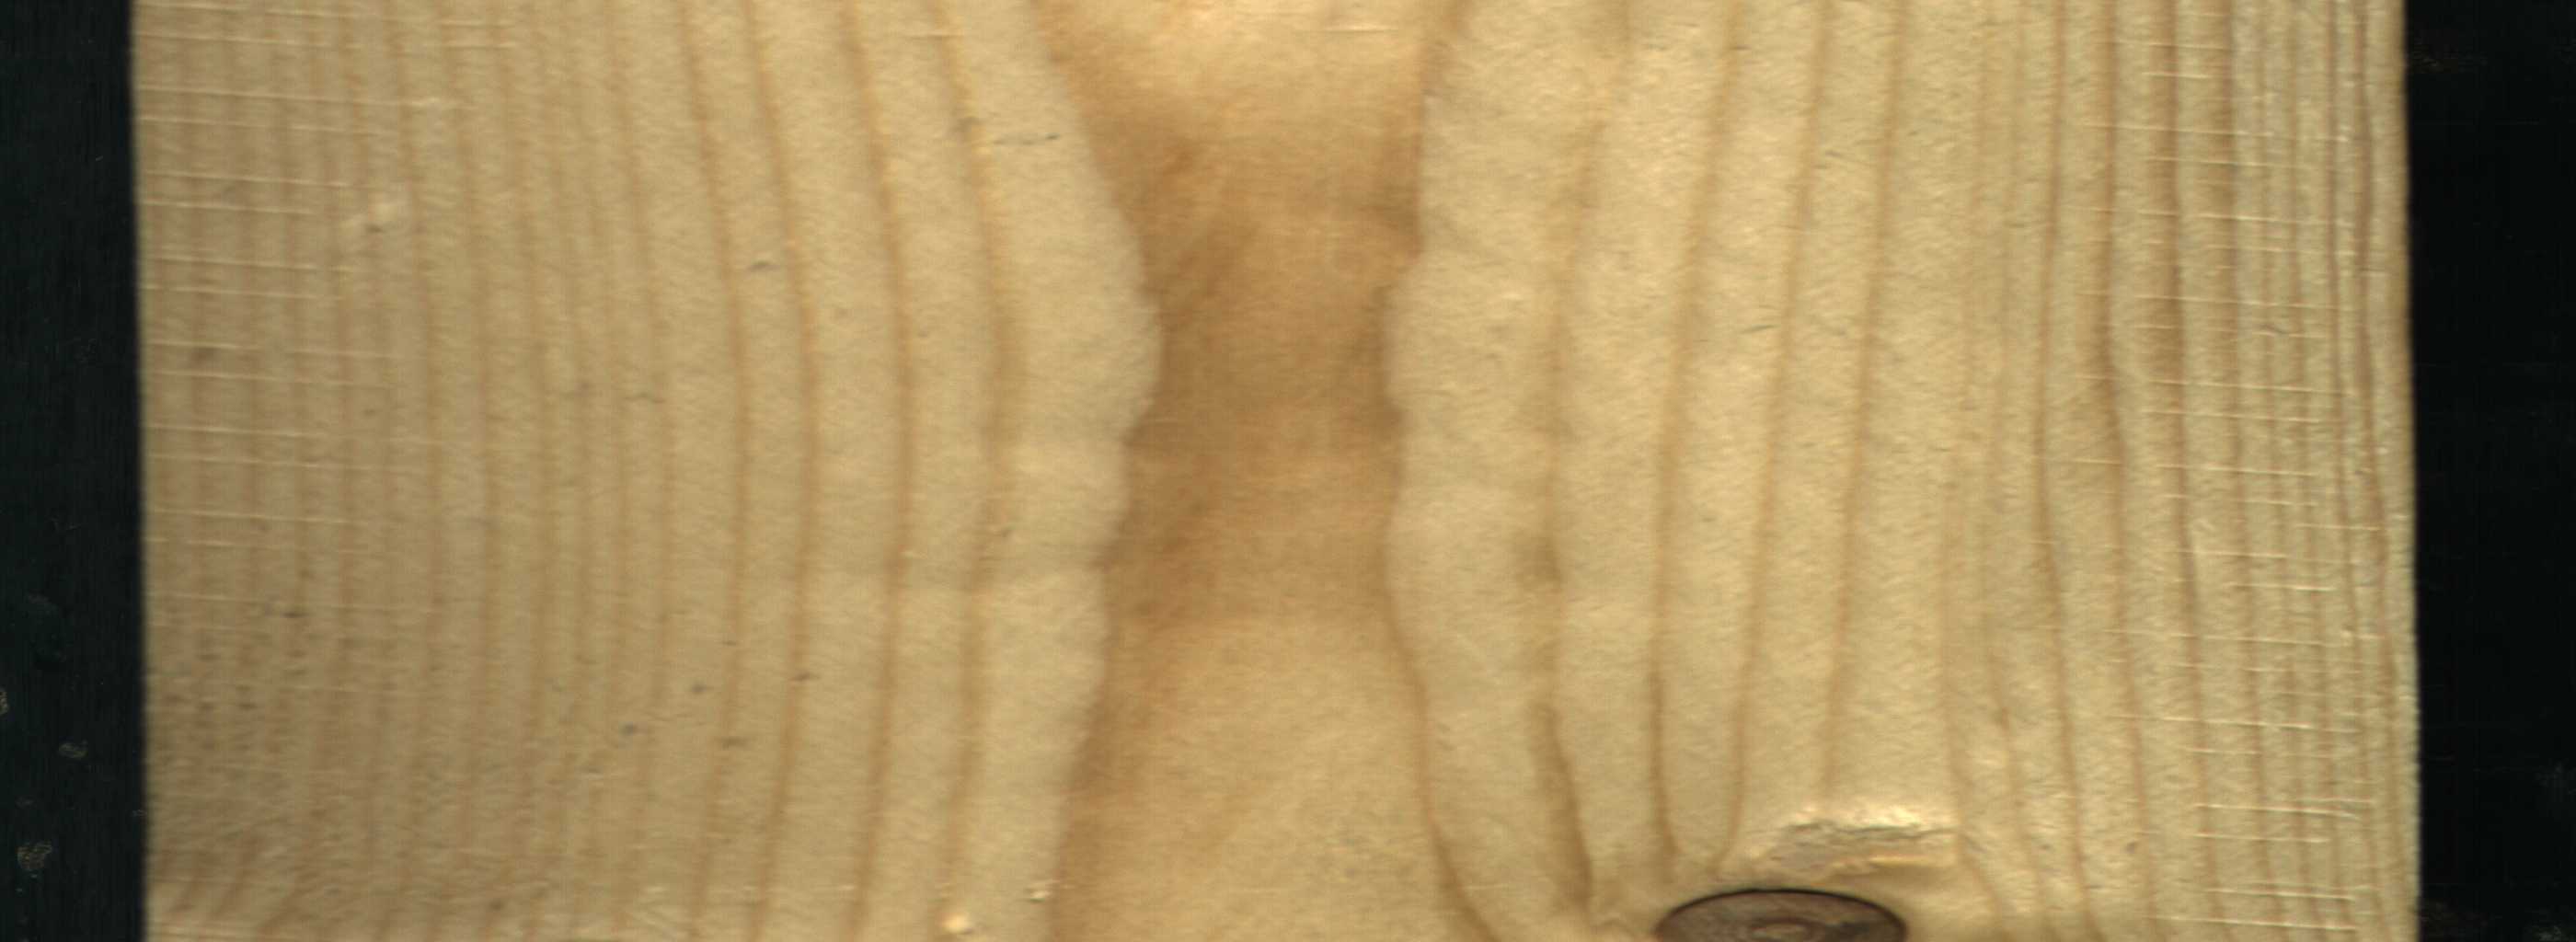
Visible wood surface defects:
Dead_Knot